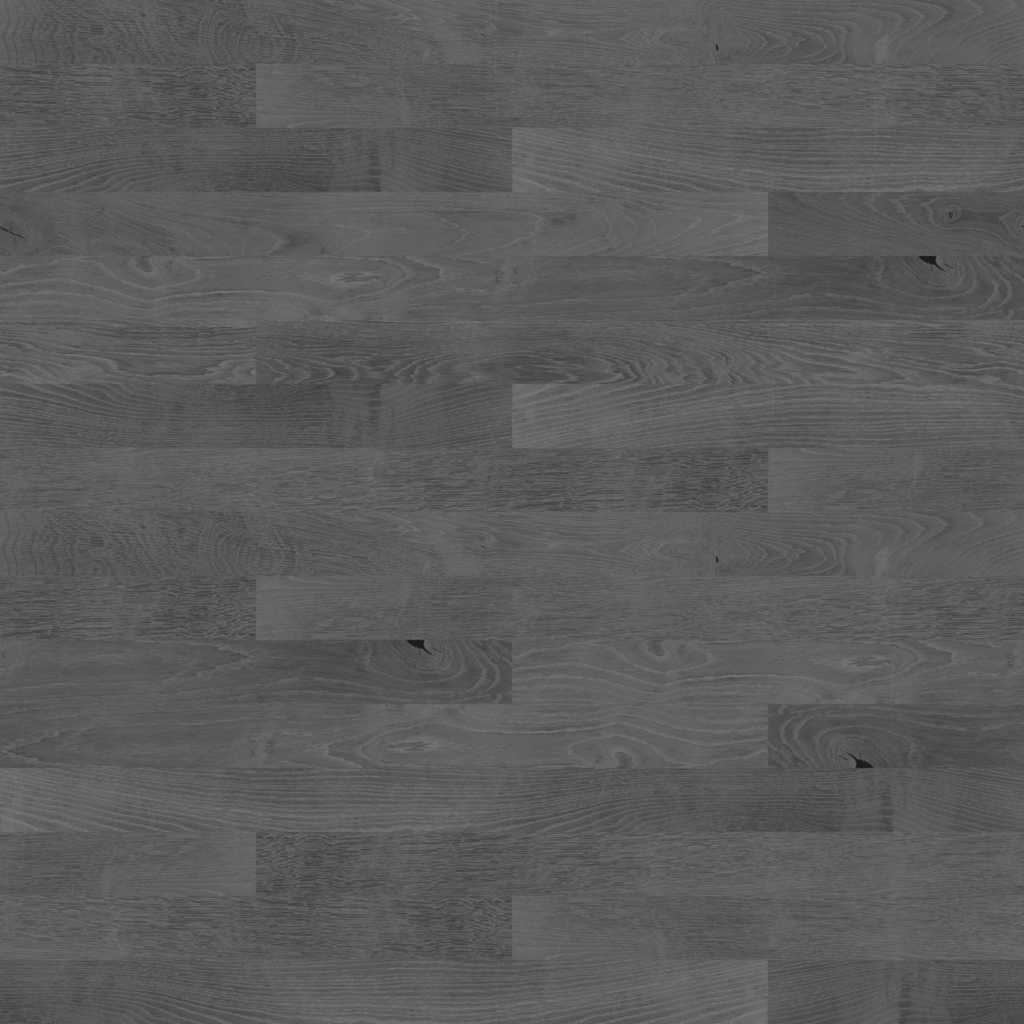
Texture map type: Roughness